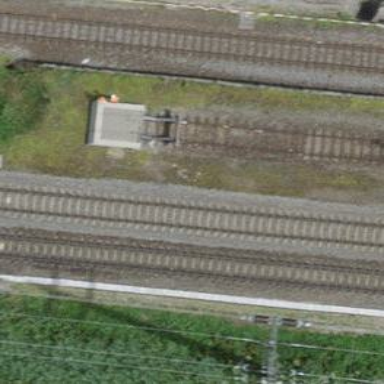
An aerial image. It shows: Railway buffer stop.